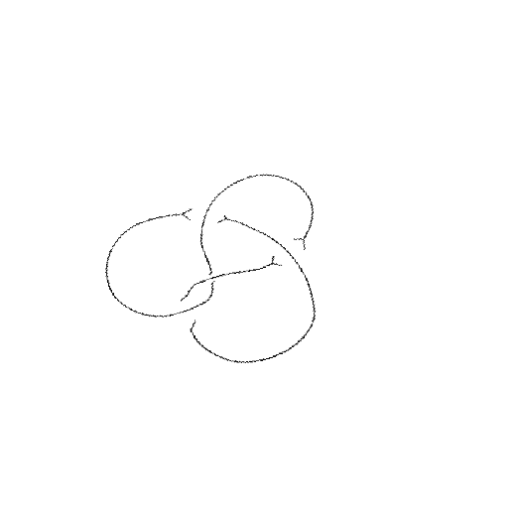
Crossing number: 4